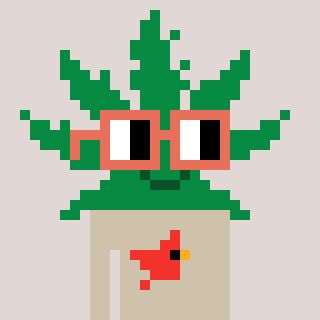
a pixel art character with square orange glasses, a weed-shaped head and a bege-colored body on a warm background